Question: I've tried to place multiple geom_area function with for y axis values with Year as the x-axis. I'm very new to R so sorry if this is something very simple.

What's the best way to stack these area charts?
'''
c <- ggplot(data=fbi, aes(x=Year))
c + geom_area(aes(y=Aggravated..assault, fill="Orange")) +
geom_area(aes(y=Robbery, fill="Blue")) +
geom_area(aes(y=Rape..legacy..definition4., fill="Red")) +
geom_area(aes(y=Murder.and.nonnegligent..manslaughter, fill="Green"))
'''
This is the structure of the data for added context:
'''
$ Year : num <PHONE> <PHONE> 2001 ...
$ Population : num 2.68e+08 2.70e+08 2.73e+08 2.81e+08 2.85e+08 ...
$ Violent.crime : num 5.37e+08 5.42e+08 5.47e+08 5.64e+08 5.72e+08 ...
$ Violent..crime..rate. : num 8.07e+08 8.14e+08 8.21e+08 8.47e+08 8.59e+08 ...
$ Murder.and.nonnegligent..manslaughter : int 18208 16974 15522 15586 16037 16229 16528 16148 16740 17309 ...
$ Murder.and..nonnegligent..manslaughter..rate.: num 6.8 6.3 5.7 5.5 5.6 5.6 5.7 5.5 5.6 5.8 ...
$ Rape..revised..definition3. : int NA NA NA NA NA NA NA NA NA NA ...
$ Rape..revised..definition...rate : num NA NA NA NA NA NA NA NA NA NA ...
$ Rape..legacy..definition4. : int 96153 93144 89411 90178 90863 95235 93883 95089 94347 94472 ...
$ Rape..legacy..definition...rate : num 35.9 34.5 32.8 32 31.8 33.1 32.3 32.4 31.8 31.6 ...
$ Robbery : int 4<PHONE> 4<PHONE> 4<PHONE> 4<PHONE> 4<PHONE>
'''
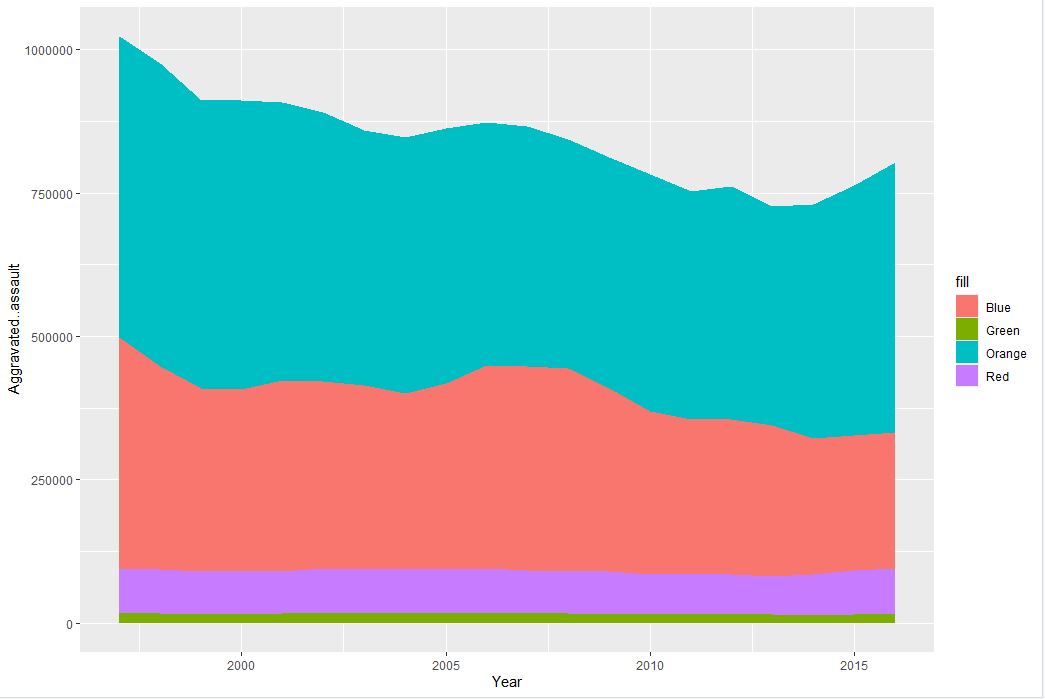
Answer: Here is an example of what can be a solution. Test data set in the end.
This type of problems generaly has to do with reshaping the data. The format should be the long format and the data is in wide format. See <URL> on how to reshape the data from long to wide format.
In this case, before reformating I will compute the accumulated total crimes per year, meaning, the 'cumsum' by rows of the crimes variables. With the data I am using they are columns 1 to 4.
'''
library(ggplot2)
fbi[1:4] <- t(apply(fbi[1:4], 1, cumsum))
fbi_long <- reshape::melt(fbi, id.vars = "Year")
head(fbi_long)
ggplot(fbi_long, aes(Year, value, fill = variable)) +
geom_area()
'''
<URL>
---
In order to plot only certain crimes types, comething like the following can be used.
Define a vector of the crimes to show up in the plot, then subset the data based on that vector.
'''
crimes_to_plot <- c("Aggravated assault", "Robbery")
ggplot(subset(fbi_long, variable %in% crimes_to_plot),
aes(Year, value, fill = variable)) +
geom_area()
'''
Or, a 'tidyverse' solution. This is a pipe from the original 'fbi' data set.
'''
library(dplyr)
library(tidyr)
fbi %>%
pivot_longer(
cols = -Year,
names_to = "variable",
values_to = "value"
) %>%
filter(variable %in% crimes_to_plot) %>%
ggplot(aes(Year, value, fill = variable)) +
geom_area()
'''
---
'''
fbi <- iris[1:20, 1:4]
fbi$Year <- seq.int(nrow(fbi))
names(fbi)[1:4] <- c("Aggravated assault", "Robbery", "Rape", "Murder")
'''